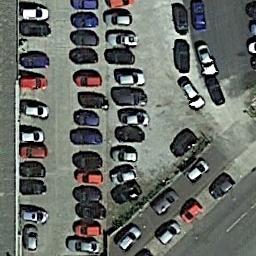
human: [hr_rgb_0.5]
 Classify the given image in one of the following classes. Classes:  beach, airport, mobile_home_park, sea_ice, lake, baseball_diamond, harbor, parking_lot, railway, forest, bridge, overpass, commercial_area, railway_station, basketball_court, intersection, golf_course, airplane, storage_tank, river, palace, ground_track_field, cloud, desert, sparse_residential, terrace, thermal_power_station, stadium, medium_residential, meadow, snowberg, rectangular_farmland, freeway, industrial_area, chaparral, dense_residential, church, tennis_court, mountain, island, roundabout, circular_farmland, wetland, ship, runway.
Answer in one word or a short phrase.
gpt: parking_lot